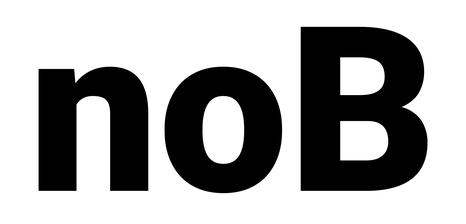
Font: Roboto_Black